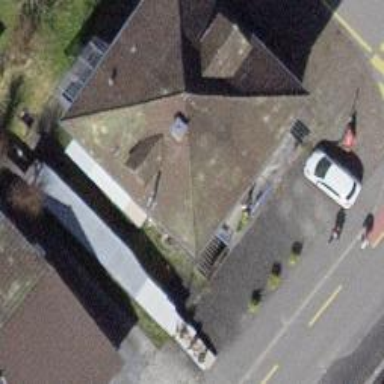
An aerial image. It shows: Hardware shop.